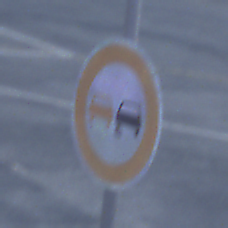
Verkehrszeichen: Ueberholverbot
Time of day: SunriseSunset
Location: Outdoor (Suburban)
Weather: PartlyCloudy
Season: NotSpecified
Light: Natural